Question: I'm using DirectShow to access a video stream, and then using the SampleGrabber filter and interface to get samples from each frame for further image processing. I'm using a callback, so it gets called after each new frame. I've basically just worked from the PlayCap sample application and added a sample filter to the graph.
The problem I'm having is that I'm trying to display the grabbed samples on a different OpenCV window. However, when I try to cast the information in the buffer to an IplImage, I get a garbled mess of pixels. The code for the BufferCB call is below, sans any proper error handling:
'''
STDMETHODIMP BufferCB(double Time, BYTE *pBuffer, long BufferLen)
{
AM_MEDIA_TYPE type;
g_pGrabber->GetConnectedMediaType(&type);
VIDEOINFOHEADER *pVih = (VIDEOINFOHEADER *)type.pbFormat;
BITMAPINFO* bmi = (BITMAPINFO *)&pVih->bmiHeader;
BITMAPINFOHEADER* bmih = &(bmi->bmiHeader);
int channels = bmih->biBitCount / 8;
mih->biPlanes = 1;
bmih->biBitCount = 24;
bmih->biCompression = BI_RGB;
IplImage *Image = cvCreateImage(cvSize(bmih->biWidth, bmih->biHeight), IPL_DEPTH_8U, channels);
Image->imageSize = BufferLen;
CopyMemory(Image->imageData, pBuffer, BufferLen);
cvFlip(Image);
//openCV Mat creation
Mat cvMat = Mat(Image, true);
imshow("Display window", cvMat); // Show our image inside it.
waitKey(2);
return S_OK;
}
'''
My question is, am I doing something wrong here that will make the image displayed look like this:

Am I missing header information or something?
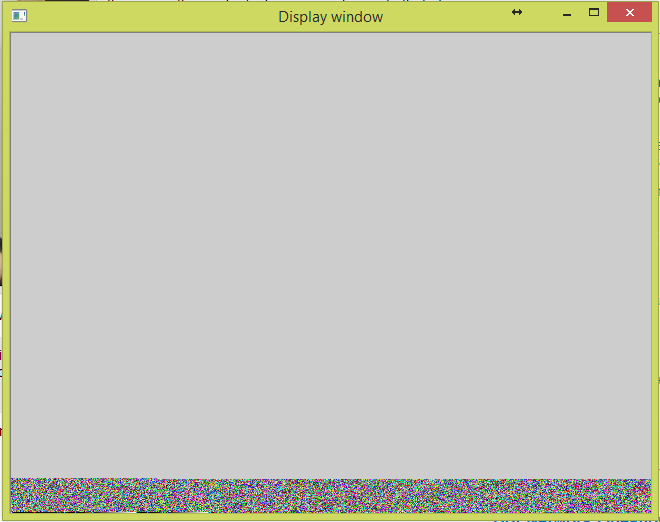
Answer: The quoted code is a part of the solution. You create here an image object of certain width/height with 8-bit pixel data and unknown channel/component count. Then you copy data from another buffer of unknown format.
The only chance for it to work well is that all unknowns amazingly match without your effort. So you basically need to start with checking what media type is exactly on Sample Grabber's input pin. Then, if it is not what you wanted, you have to update your code respectively. It might also be important what is the downstream connection of the SG, and whether it is connected to video renderer in particular.